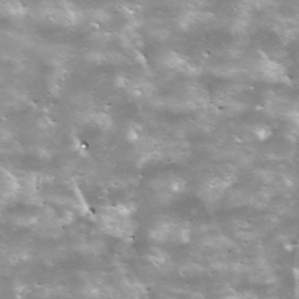
Label: non_frost